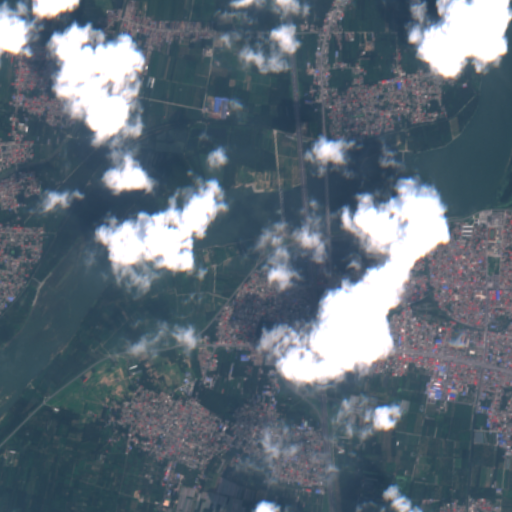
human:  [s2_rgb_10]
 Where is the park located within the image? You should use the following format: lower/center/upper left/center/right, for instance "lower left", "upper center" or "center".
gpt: The park is located in the lower center of the image.
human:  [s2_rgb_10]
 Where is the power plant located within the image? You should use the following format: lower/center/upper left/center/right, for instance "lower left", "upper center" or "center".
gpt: There is no power plant in the image.